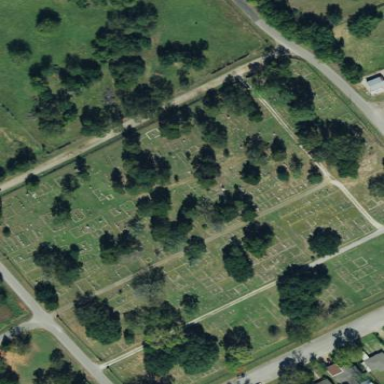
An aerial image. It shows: Cemetery.